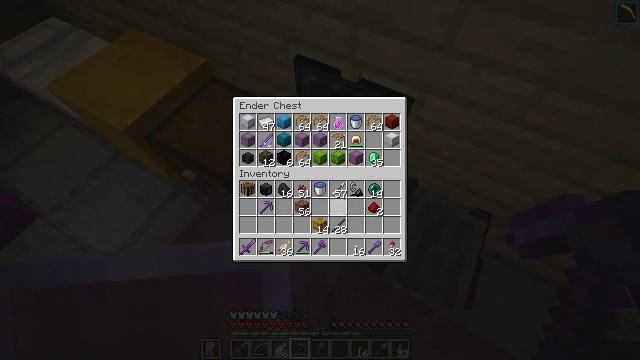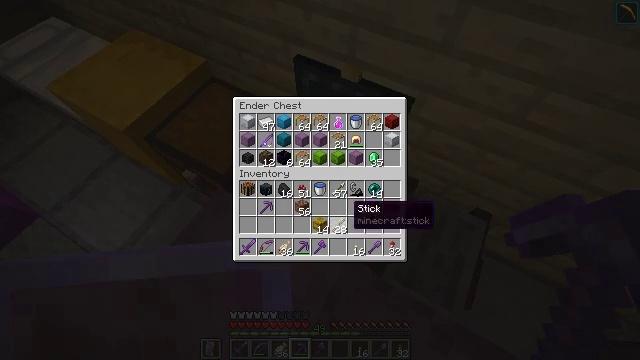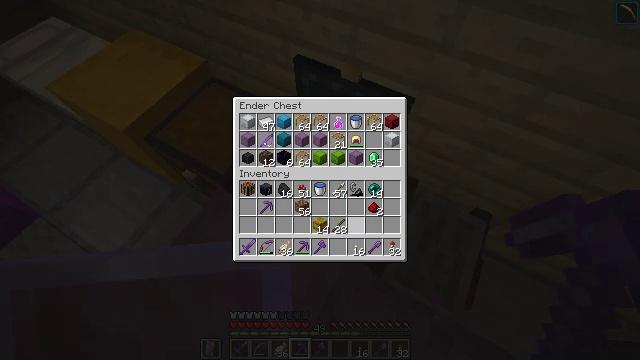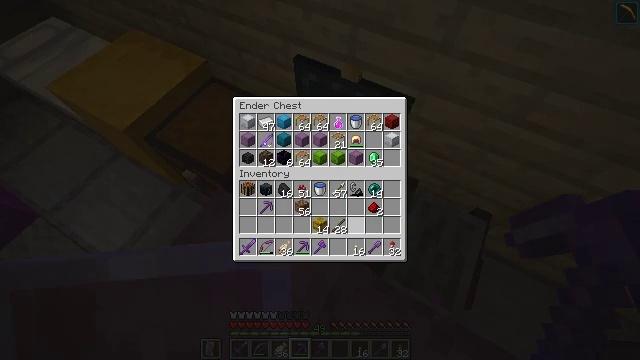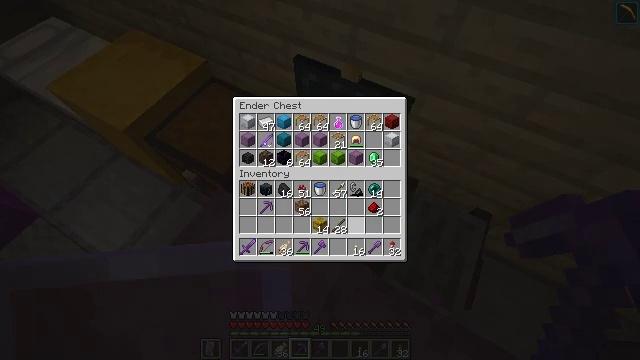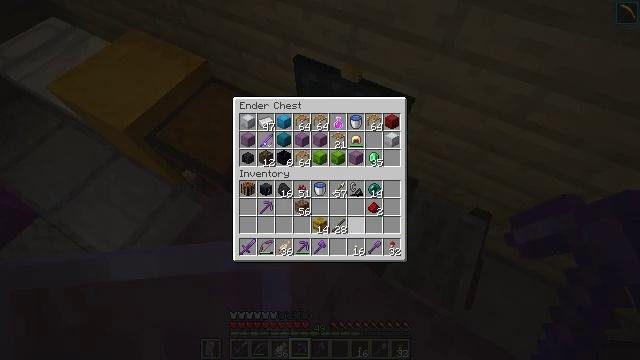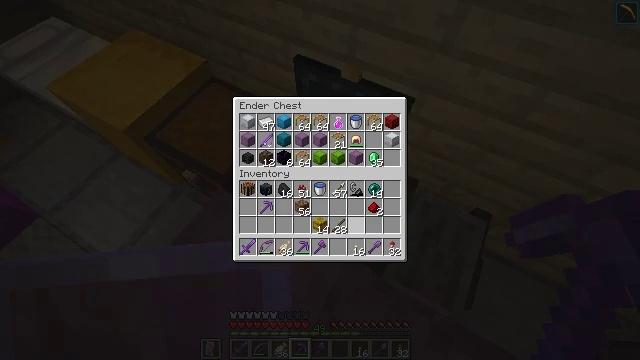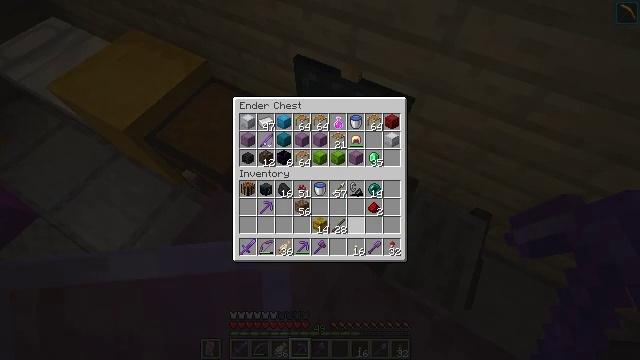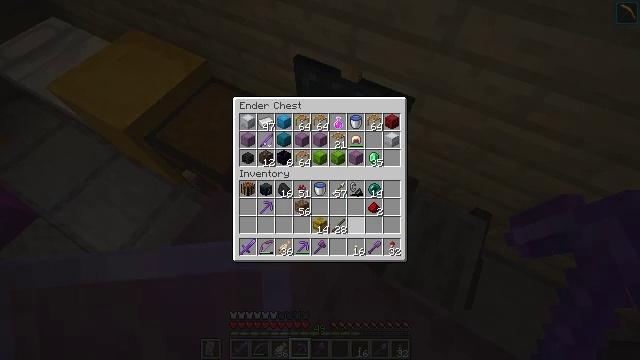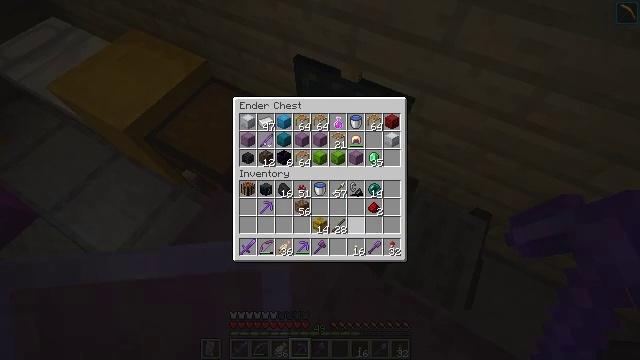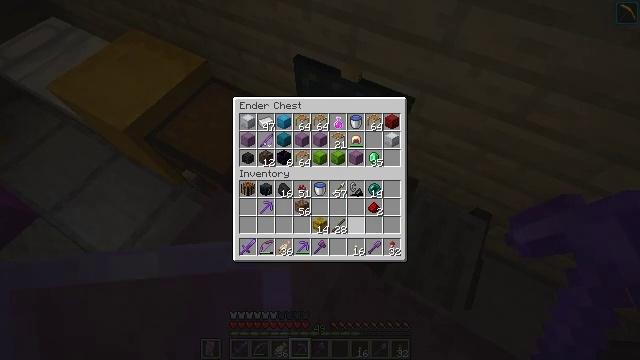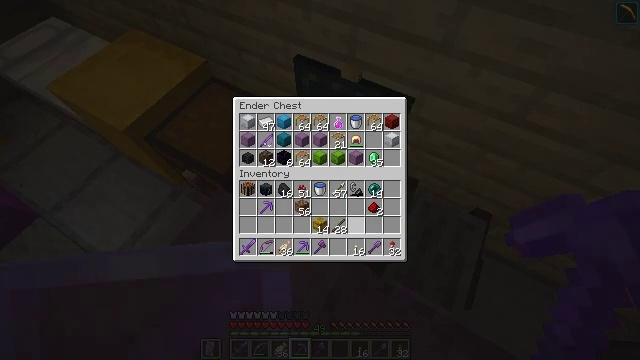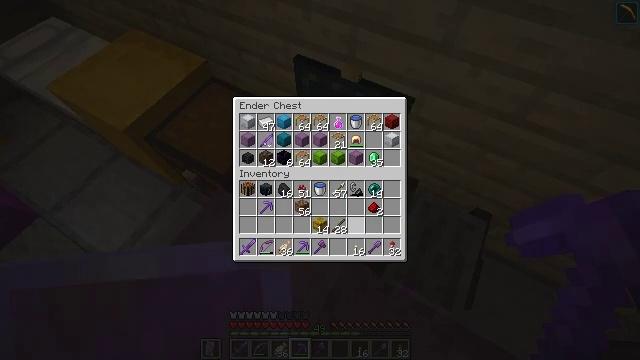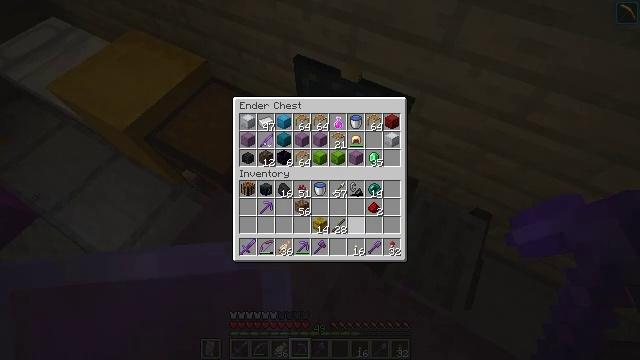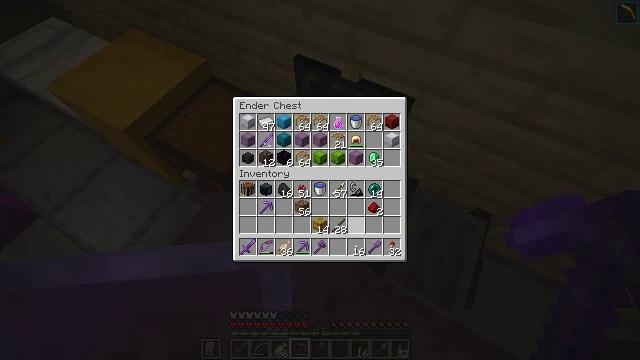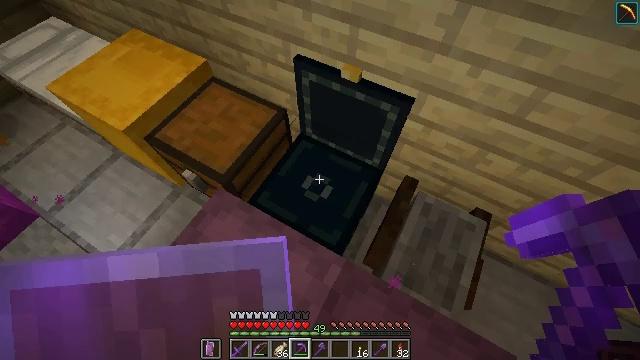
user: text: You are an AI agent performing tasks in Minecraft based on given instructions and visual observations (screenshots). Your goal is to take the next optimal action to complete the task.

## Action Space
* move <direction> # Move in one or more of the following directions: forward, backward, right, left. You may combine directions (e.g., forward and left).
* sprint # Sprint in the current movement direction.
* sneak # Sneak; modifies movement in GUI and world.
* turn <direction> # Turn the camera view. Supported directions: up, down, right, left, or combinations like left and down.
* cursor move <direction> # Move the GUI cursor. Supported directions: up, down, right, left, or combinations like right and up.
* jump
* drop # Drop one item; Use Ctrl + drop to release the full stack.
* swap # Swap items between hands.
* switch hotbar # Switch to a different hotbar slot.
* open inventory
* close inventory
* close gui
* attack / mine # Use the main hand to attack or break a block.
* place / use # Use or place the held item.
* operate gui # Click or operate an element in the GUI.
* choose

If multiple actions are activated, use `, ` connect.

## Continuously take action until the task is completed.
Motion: motion action
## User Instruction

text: Turn blaze rods into blaze powder.
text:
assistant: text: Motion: cursor move right
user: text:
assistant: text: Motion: no_op
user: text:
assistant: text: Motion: no_op
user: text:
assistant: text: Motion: no_op
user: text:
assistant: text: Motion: no_op
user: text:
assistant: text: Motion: no_op
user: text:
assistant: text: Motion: no_op
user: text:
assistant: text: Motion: no_op
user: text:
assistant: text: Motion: no_op
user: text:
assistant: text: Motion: no_op
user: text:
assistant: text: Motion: no_op
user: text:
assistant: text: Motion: no_op
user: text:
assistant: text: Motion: no_op
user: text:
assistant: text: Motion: no_op
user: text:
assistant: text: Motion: no_op
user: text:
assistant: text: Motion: close gui
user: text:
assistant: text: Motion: no_op
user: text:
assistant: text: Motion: no_op
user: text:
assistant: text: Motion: turn right and down
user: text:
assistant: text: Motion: turn right and down
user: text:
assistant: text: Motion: turn right and down
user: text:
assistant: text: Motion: turn right and down
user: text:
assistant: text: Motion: no_op
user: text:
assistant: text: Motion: move back
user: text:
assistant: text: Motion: move back
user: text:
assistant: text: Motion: move back
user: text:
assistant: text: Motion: move back
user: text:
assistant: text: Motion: move back
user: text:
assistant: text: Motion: move back
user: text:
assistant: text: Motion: move back